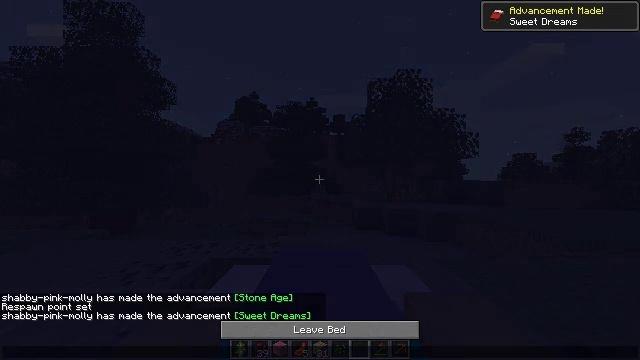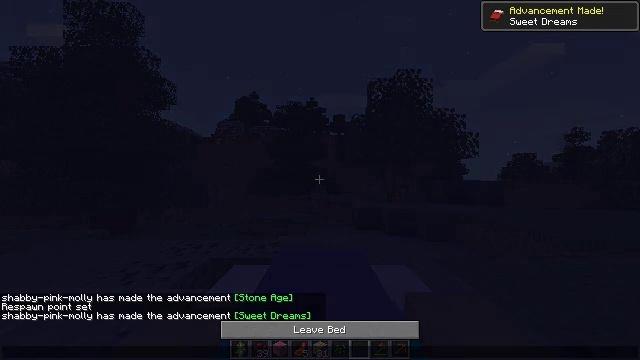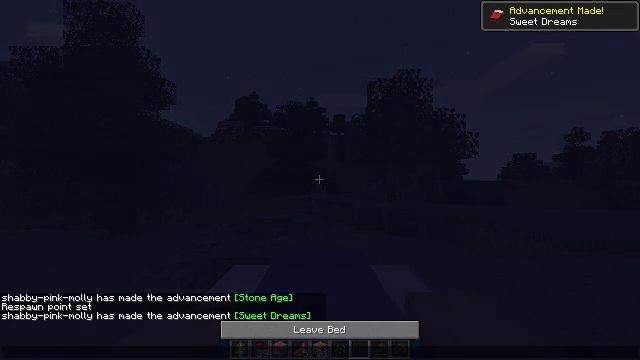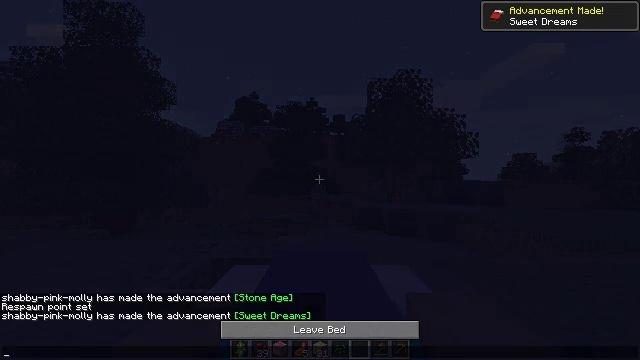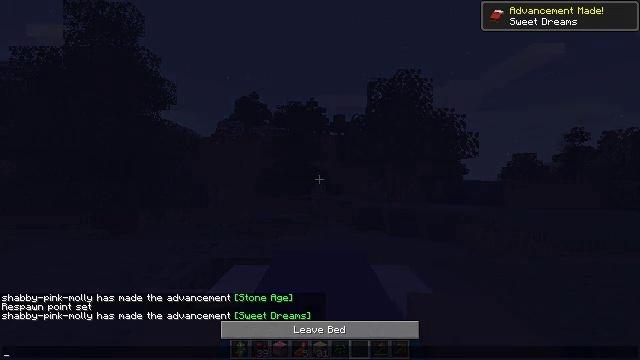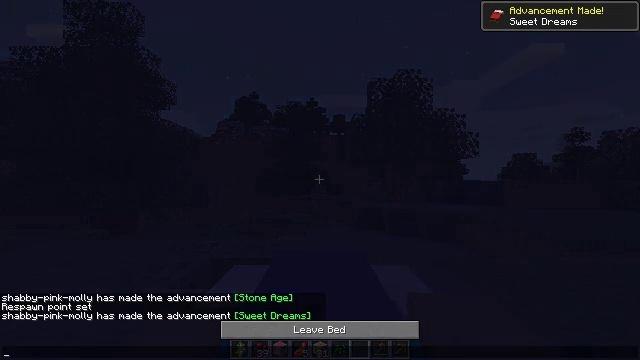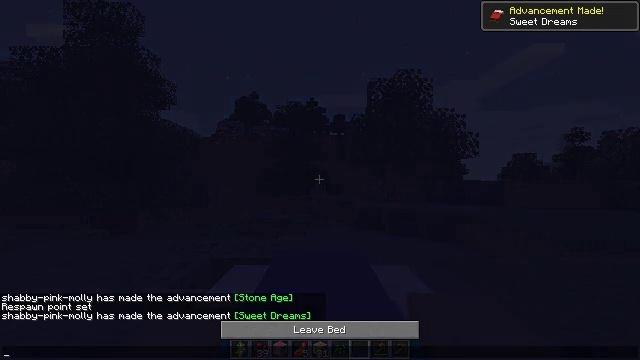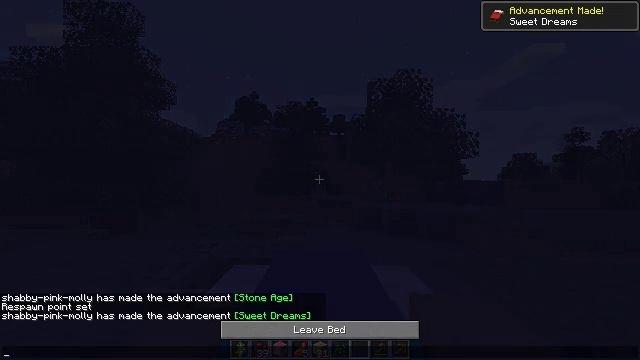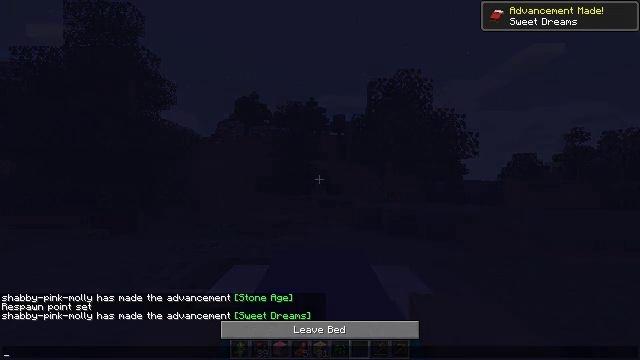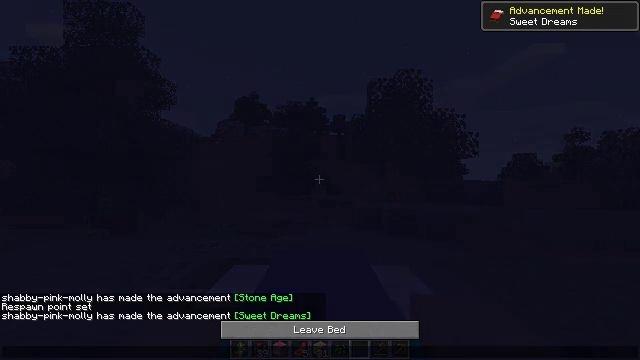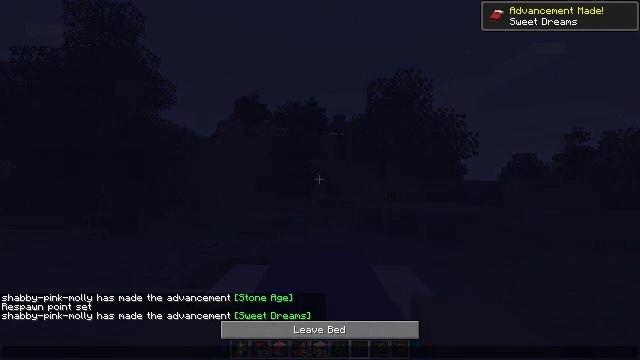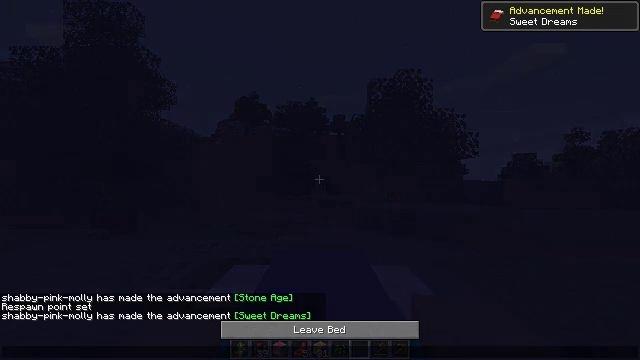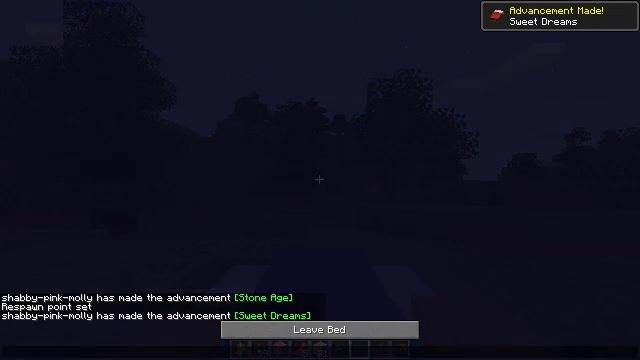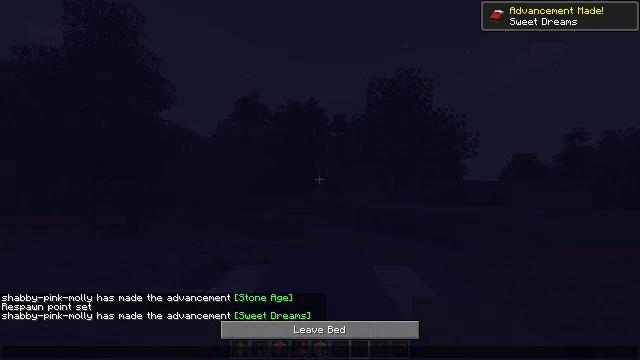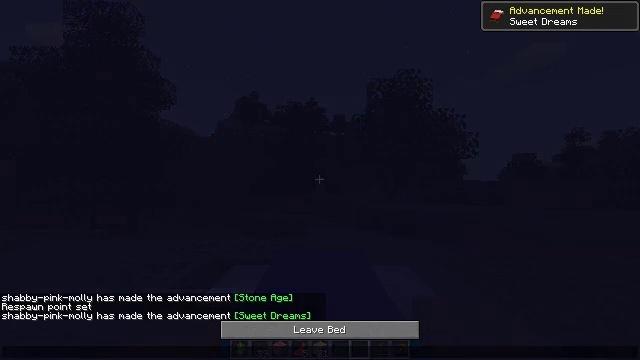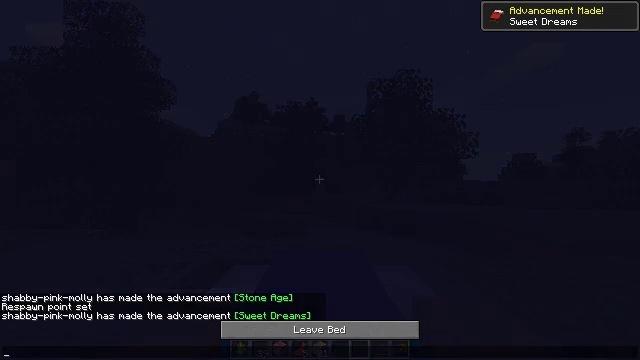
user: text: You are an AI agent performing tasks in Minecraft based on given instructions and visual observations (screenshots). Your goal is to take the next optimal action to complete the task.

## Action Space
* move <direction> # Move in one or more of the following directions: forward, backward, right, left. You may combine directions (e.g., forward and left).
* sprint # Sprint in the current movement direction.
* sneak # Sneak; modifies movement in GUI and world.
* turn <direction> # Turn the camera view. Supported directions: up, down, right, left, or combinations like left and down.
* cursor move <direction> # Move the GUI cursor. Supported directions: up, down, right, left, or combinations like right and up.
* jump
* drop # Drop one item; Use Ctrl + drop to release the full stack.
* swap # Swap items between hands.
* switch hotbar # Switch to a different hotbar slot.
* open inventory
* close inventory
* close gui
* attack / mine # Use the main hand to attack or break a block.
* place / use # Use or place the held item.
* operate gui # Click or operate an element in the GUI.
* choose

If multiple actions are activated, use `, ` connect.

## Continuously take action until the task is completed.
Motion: motion action
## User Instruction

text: Mine the white bed.
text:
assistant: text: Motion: no_op
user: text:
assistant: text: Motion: no_op
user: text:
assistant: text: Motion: no_op
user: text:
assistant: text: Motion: no_op
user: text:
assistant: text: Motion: no_op
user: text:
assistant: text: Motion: no_op
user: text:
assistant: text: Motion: no_op
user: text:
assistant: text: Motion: no_op
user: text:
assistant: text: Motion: no_op
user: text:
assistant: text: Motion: no_op
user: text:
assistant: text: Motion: no_op
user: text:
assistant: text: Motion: no_op
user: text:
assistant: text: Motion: no_op
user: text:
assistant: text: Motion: no_op
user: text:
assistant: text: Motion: no_op
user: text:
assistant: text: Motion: no_op
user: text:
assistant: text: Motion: no_op
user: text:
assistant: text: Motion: no_op
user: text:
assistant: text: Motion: no_op
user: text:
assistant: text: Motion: no_op
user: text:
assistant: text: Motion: close gui
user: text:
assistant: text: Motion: no_op
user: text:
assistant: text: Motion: no_op
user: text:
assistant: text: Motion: no_op
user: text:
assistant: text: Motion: no_op
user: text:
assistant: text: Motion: no_op
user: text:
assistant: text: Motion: no_op
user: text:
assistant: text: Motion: no_op
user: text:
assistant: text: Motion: no_op
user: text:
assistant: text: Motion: no_op